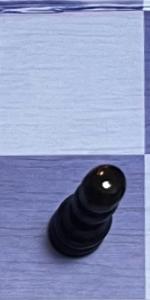
Label: Pawn_Black